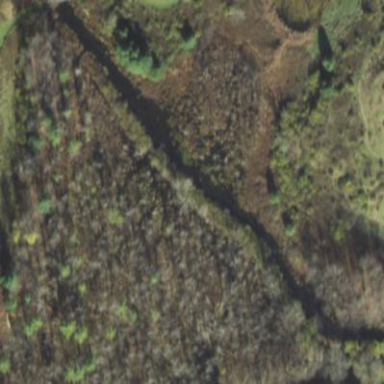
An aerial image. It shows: Marshy wetland area.